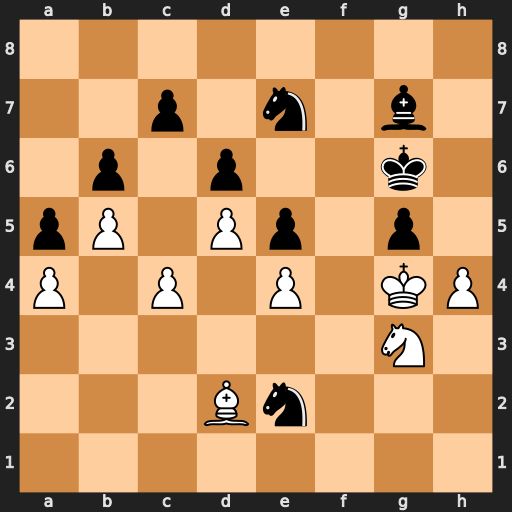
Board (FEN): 8/2p1n1b1/1p1p2k1/pP1Pp1p1/P1P1P1KP/6N1/3Bn3/8
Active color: w
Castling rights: -
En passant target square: -
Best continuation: h5+ Kf7 Nxe2